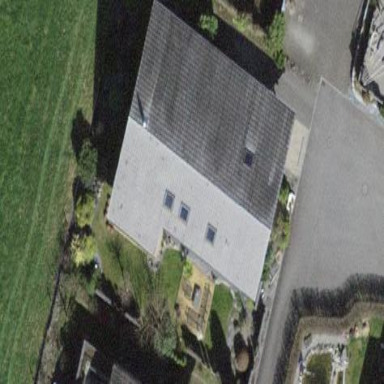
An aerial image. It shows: Gabled roof house.